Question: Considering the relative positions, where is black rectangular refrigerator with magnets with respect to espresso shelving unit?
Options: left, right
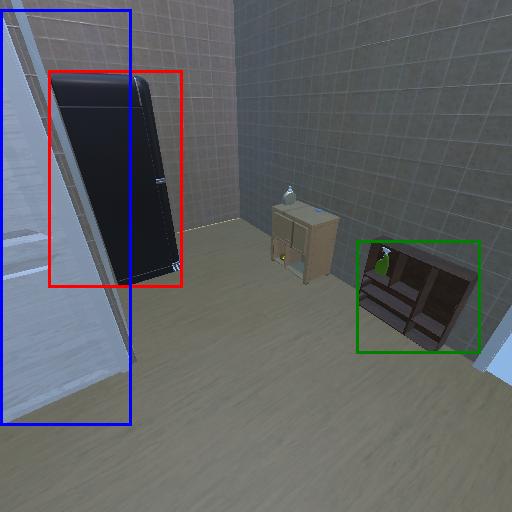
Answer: left